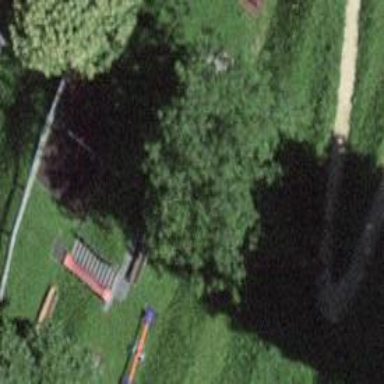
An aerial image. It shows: Playground area for leisure activities on the land.